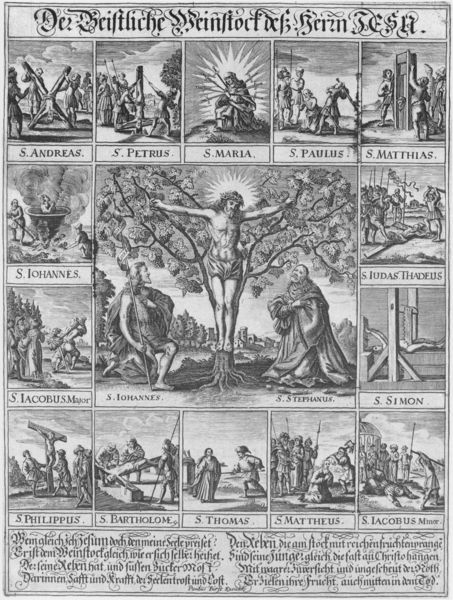
Titel: Der Geistliche Weinstock deß Herrn JESU.
Standort: Wolfenbüttel
Institution: Herzog August Bibliothek
Schlagwörter: baum, himmel, landschaft, menschen, grau, schwarz, weiss, zeichnung, alt, bibel, geschichte, johannes, mensch, tod, erde, natur, kirche, boden, gewänder, blatt, krone, holzschnitt, schrift, bilder, grafik, thomas, deutsch, unterschrift, buch, glaube, kreuz, religion, strahlen, druck, schnitt, comic, holzstich, radierung, stich, illustration, schwarzweiß, text, zeitung, knien, beschriftung, beten, gebet, allegorie, viel, namen, heiligenschein, christus, jesus, kreuzigung, sterben, leiden, erscheinung, heiliger, heilige, märtyrer, weinstock, mittelfeld, maria, kupferstich, mystik, petrus, szenen, christentum, auferstehung, zeile, latein, schriftfeld, andachtsbild, tafeln, zyklus, apostel, buchillustration, passion, jakob, judas, evangelisten, bildfelder, andreas, lebensbaum, jacobus, simon, chrisuts, paulus, passiosszenen, matthias, evangeliste, bern, baum des lebens, relogion, 12 apostel, maathäus, bartholum, kelter, sieben schmerzen, apoestel, sankt paulus, s. petrus